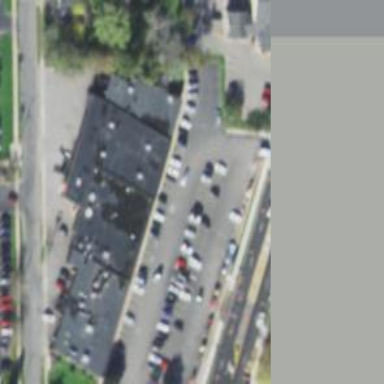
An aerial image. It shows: Supermarket.